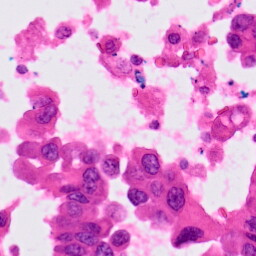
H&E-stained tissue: Lung